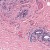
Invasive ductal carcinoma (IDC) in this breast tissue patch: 1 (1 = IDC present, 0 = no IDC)